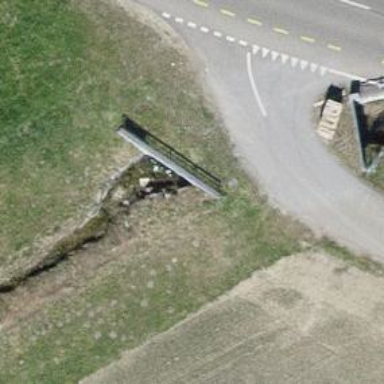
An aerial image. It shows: Culvert tunnel.